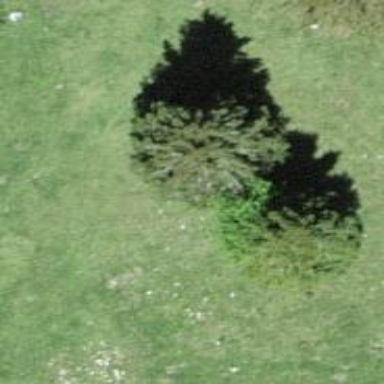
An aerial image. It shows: Needle-leaved tree in nature.